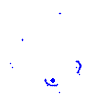
Particle: proton